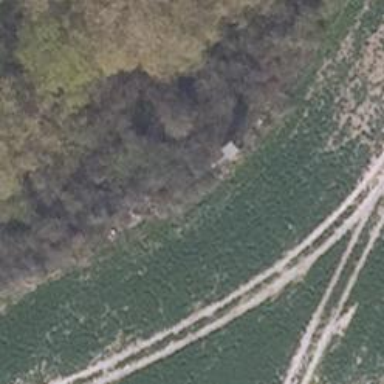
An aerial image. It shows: Hunting stand.